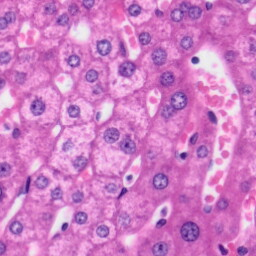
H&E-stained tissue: Liver